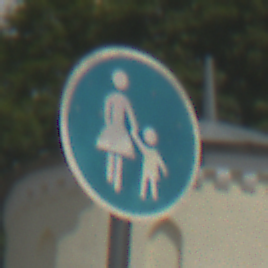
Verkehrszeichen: Gehweg
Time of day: Midday
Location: Outdoor (Suburban)
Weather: PartlyCloudy
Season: NotSpecified
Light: Natural